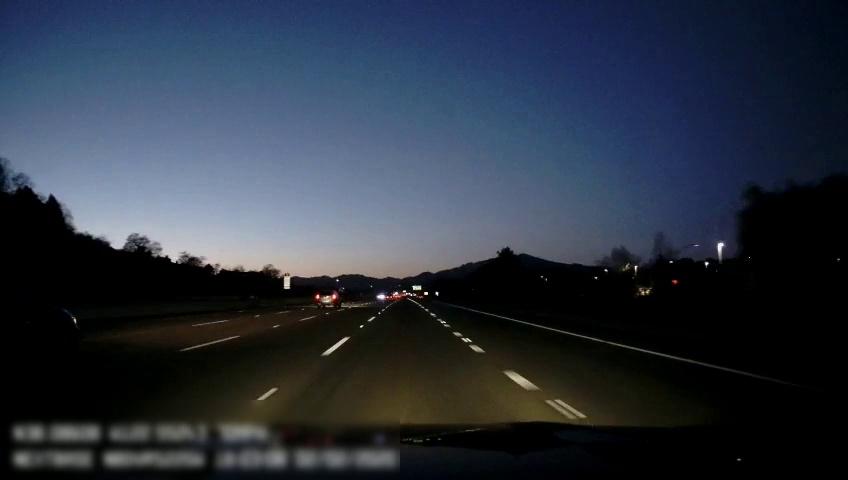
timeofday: Dusk/Dawn/Twilight
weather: Other
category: Drivable Space
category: Vehicles | SUV
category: Vehicles | SUV
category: Lanes | Alternate Lane
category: Lanes | Alternate Lane
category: Lanes | Alternate Lane
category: Lanes | Alternate Lane
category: Lanes | Alternate Lane
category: Lanes | Alternate Lane
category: Traffic | Signs